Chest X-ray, PA view. Patient: 46 years old, sex F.
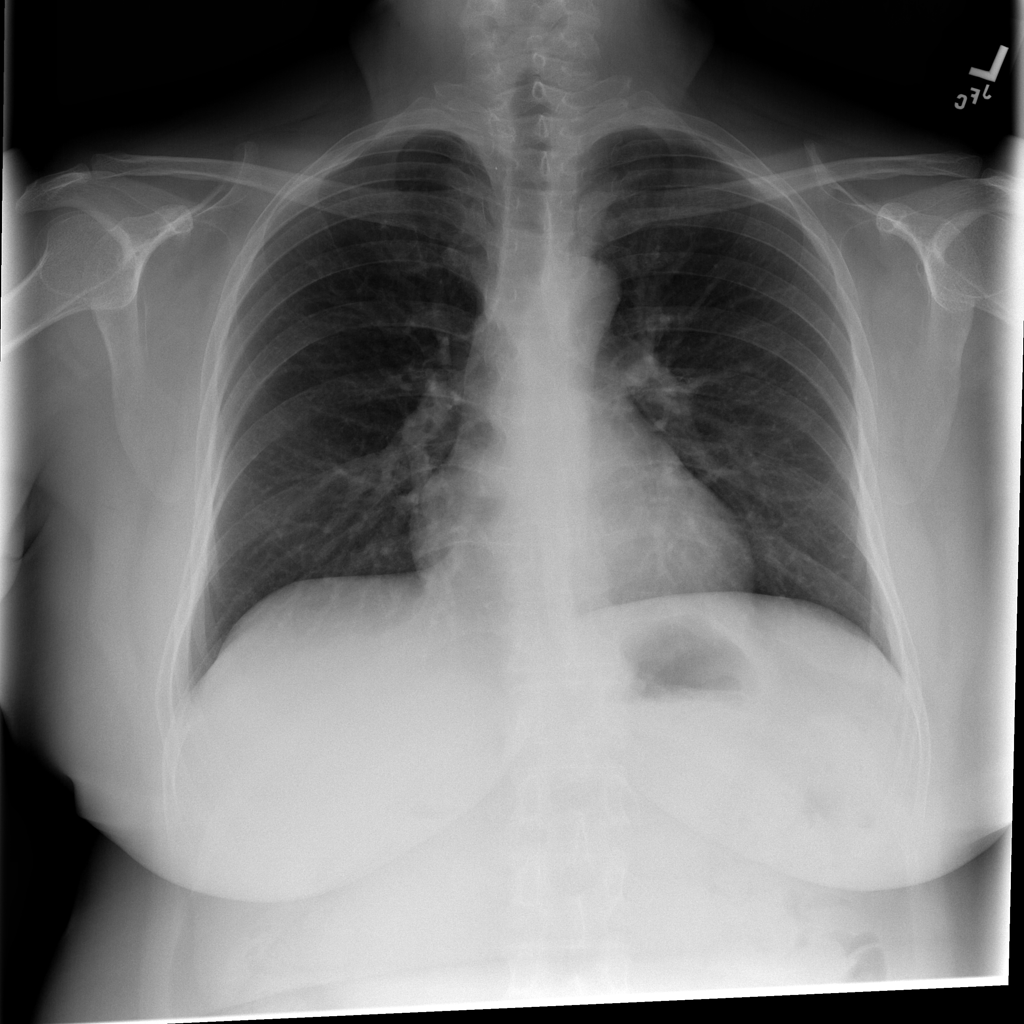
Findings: No Finding